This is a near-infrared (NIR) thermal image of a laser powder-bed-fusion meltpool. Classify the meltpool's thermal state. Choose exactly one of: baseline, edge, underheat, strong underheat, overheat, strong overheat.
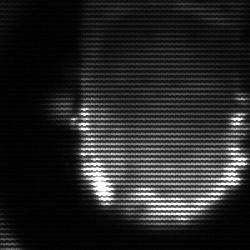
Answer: baseline